Question: I'm trying to create a path following linear curved border in SVG. A bit like this:

I was wondering how can this be calculated in SVG path syntax? I tried some options, but haven't got anywhere close.
For the record, I'm using Raphael.js - but the question is generic as Raphael don't wrap an API around svg path declaration.
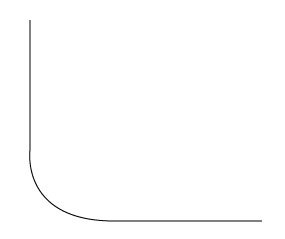
Answer: You want the <URL> for this.
'''
var paper = Raphael(0, 0, 500, 500);
var rx = 35,
ry = 25;
var path = "M20,20v100a" + rx + "," + ry + " 90 0,0 " + ry + "," + rx;
paper.path(path);
'''
<URL>
Raphael's '.rect()' method allows for a radius for the corners as well if you need to make a rectangle.